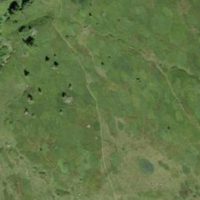
EUNIS habitat code: 23
Species observed at this site:
Vaccinium uliginosum